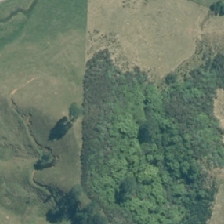
Land cover: grose_broom